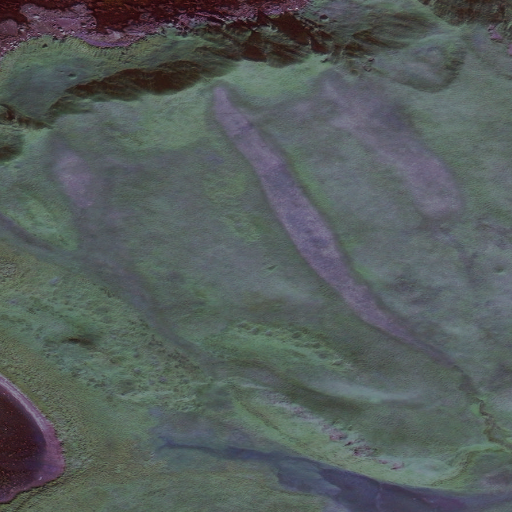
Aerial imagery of cape in Alaska named Hazard Point containing only unknown